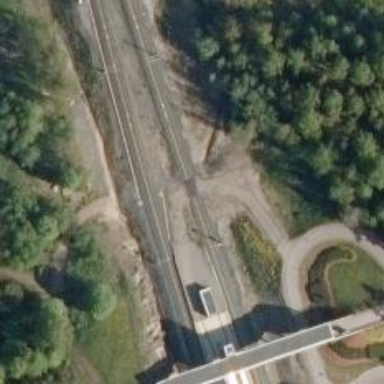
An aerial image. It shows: Level crossing with saltire marking.